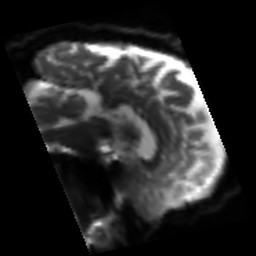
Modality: sbref
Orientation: sagittal
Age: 55
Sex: male
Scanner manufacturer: siemens
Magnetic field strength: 3 T
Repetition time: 3.2 s
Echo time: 0.081 s